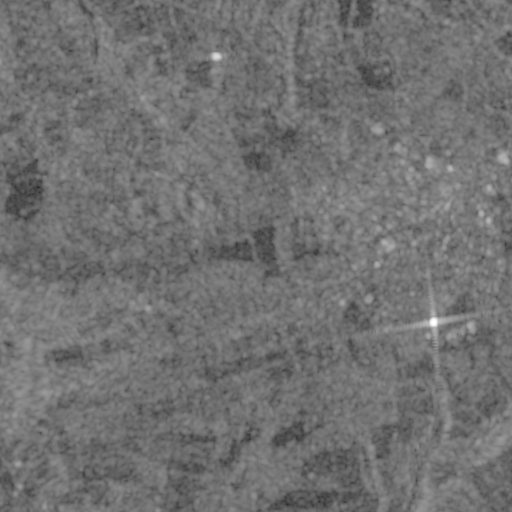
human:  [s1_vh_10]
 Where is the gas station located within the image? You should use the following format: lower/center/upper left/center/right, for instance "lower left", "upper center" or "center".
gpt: The gas station is located in the center right of the image.
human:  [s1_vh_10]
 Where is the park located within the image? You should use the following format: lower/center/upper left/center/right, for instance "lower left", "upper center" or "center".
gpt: The park is located in the upper right of the image.
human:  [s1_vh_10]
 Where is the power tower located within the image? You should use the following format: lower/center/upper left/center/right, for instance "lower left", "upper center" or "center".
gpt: The power tower is located in the upper of the image.
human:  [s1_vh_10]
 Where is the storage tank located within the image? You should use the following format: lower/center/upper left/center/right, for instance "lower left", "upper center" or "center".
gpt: The storage tank is located in the upper right of the image.
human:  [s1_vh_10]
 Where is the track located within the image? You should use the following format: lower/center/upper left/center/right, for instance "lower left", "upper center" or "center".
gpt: The track is located in the center right of the image.
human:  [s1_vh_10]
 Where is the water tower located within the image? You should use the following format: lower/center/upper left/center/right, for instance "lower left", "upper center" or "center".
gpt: The water tower is located in the center right of the image.
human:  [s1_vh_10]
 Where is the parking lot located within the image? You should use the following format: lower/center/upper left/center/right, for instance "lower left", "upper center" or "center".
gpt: There is no parking lot in the image.

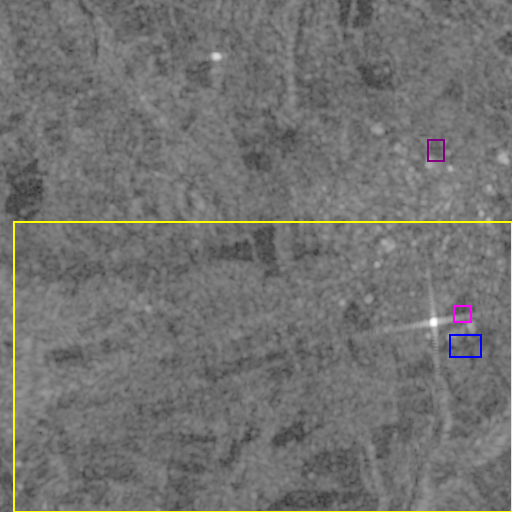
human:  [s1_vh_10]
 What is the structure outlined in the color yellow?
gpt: The structure outlined in yellow is a crop field.
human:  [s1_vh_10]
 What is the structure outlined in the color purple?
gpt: The structure outlined in purple is a park.
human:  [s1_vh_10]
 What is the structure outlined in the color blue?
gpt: The structure outlined in blue is a parking lot.
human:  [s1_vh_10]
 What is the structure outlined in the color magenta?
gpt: The structure outlined in magenta is a track.
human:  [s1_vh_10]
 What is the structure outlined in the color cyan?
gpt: There is no cyan outline.